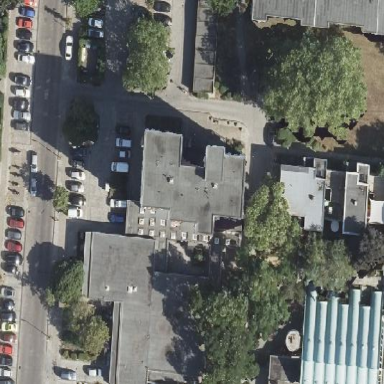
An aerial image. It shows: Residential building with flat roof made of tar paper.